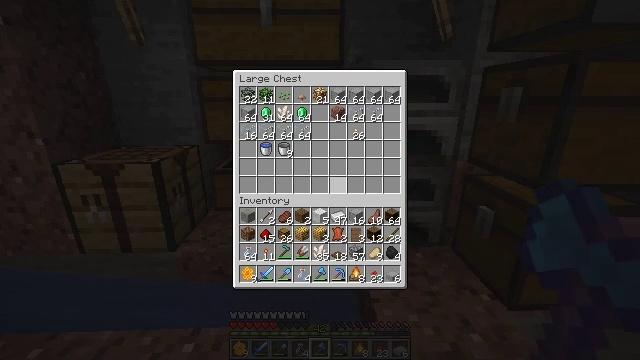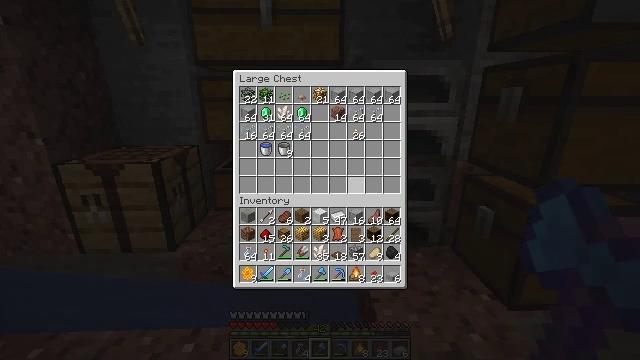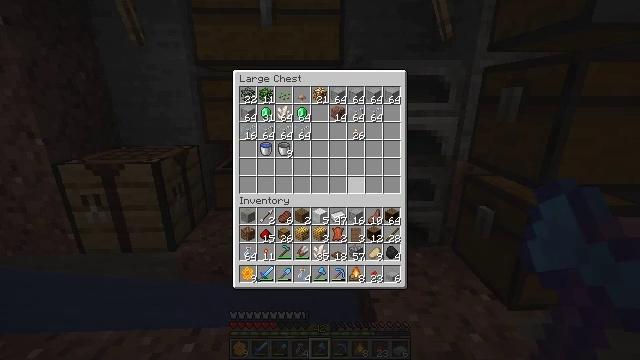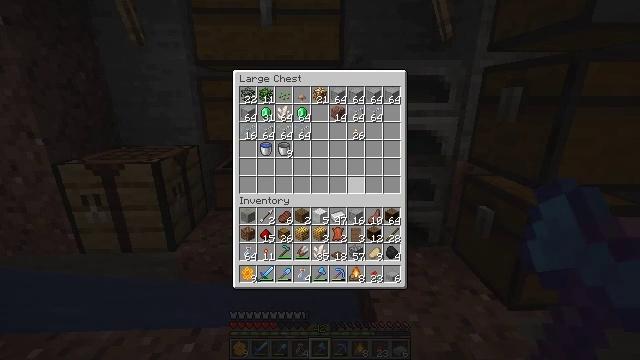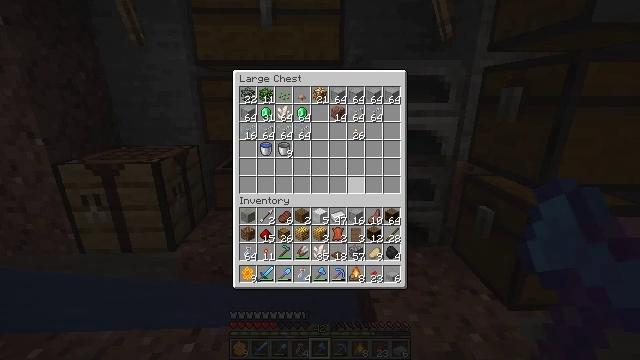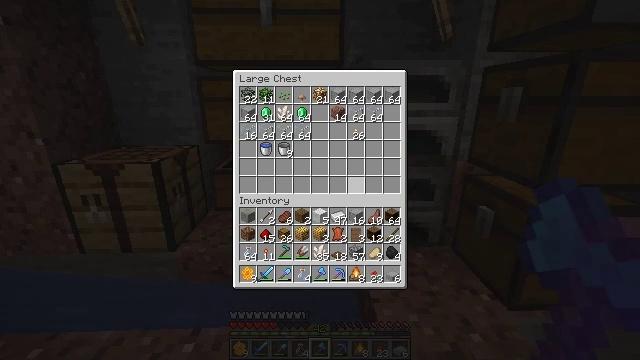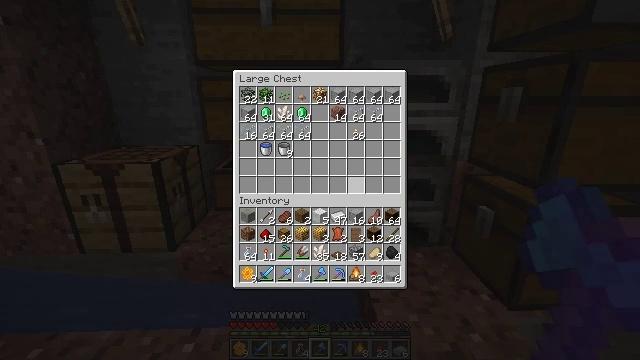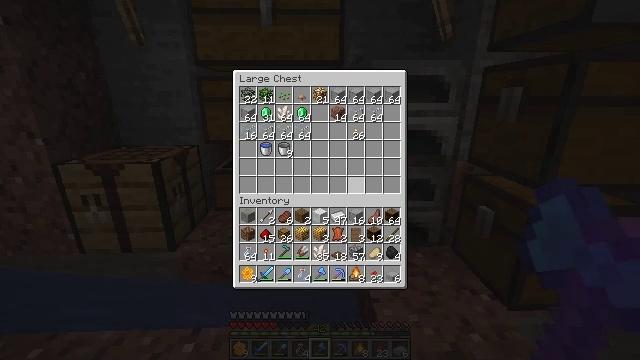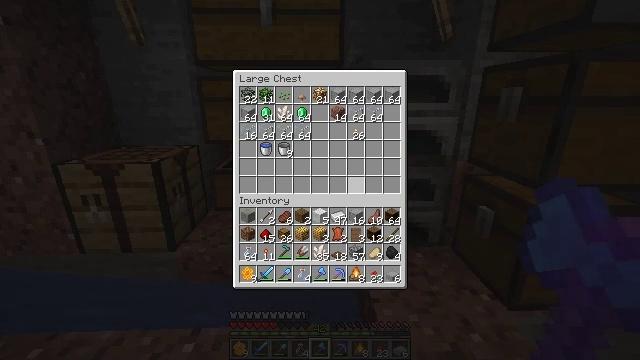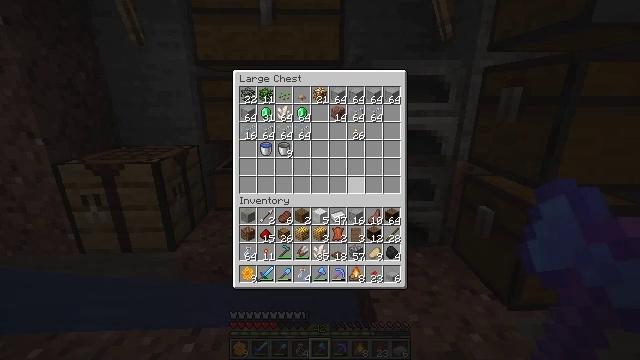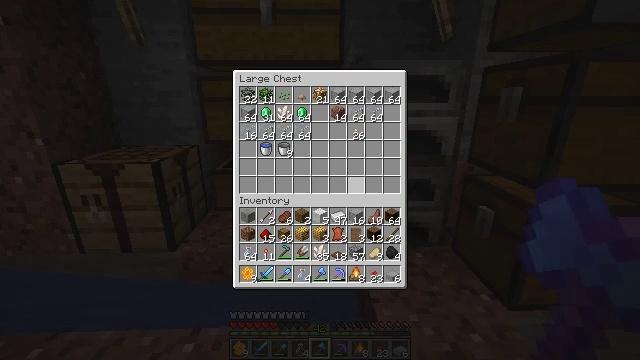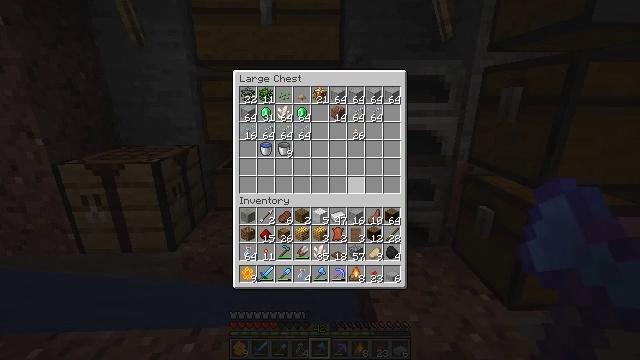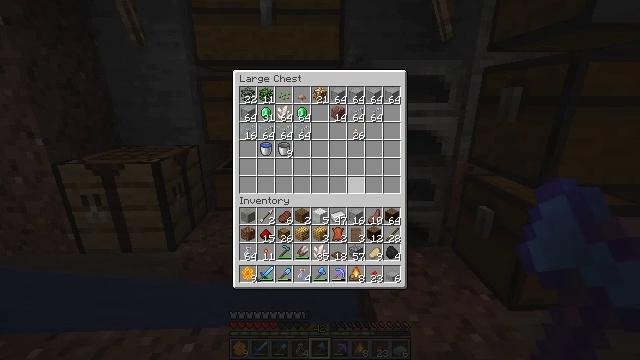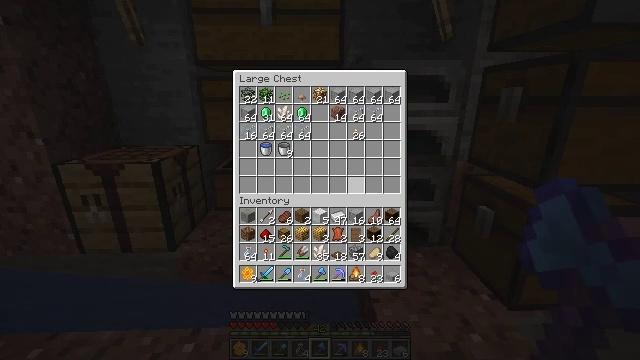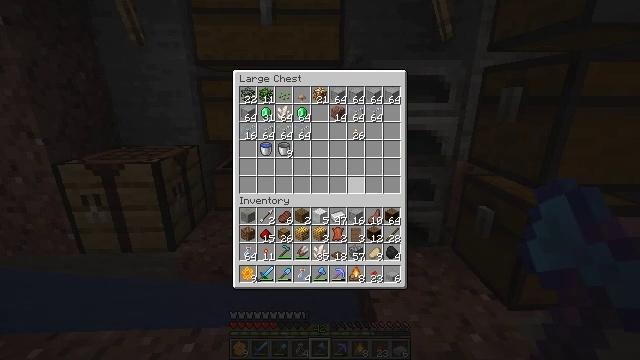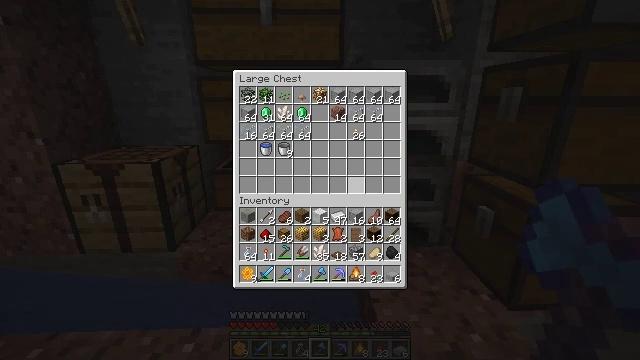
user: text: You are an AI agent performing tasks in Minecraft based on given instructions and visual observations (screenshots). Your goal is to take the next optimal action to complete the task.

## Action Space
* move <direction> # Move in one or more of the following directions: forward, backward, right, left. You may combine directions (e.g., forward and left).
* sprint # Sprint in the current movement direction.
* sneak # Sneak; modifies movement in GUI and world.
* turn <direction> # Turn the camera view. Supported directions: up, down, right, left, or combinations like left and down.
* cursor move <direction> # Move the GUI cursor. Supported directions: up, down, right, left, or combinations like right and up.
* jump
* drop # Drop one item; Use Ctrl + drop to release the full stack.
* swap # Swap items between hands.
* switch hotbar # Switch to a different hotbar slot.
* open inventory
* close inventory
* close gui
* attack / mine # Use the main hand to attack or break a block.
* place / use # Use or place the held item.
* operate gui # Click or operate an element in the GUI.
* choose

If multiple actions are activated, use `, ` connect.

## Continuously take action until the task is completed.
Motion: motion action
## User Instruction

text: Make a glass bottle at the crafting table.
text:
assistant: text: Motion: sneak
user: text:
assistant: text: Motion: sneak
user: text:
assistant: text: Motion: sneak
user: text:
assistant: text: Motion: sneak
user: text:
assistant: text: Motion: sneak
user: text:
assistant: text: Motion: sneak
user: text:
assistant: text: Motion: sneak
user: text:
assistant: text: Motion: sneak
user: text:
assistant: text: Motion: sneak
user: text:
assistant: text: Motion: sneak
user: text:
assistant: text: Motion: sneak
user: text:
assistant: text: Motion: sneak
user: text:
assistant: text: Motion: sneak
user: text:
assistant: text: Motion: sneak
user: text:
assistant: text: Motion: sneak
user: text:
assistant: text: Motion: sneak
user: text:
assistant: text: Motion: sneak
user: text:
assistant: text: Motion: sneak
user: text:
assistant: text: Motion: sneak
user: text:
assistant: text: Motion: no_op
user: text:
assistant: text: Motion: no_op
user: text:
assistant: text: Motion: no_op
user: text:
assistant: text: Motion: no_op
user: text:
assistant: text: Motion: no_op
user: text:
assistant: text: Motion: no_op
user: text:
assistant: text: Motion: no_op
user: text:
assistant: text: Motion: no_op
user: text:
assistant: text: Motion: no_op
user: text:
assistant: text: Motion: no_op
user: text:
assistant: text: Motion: no_op